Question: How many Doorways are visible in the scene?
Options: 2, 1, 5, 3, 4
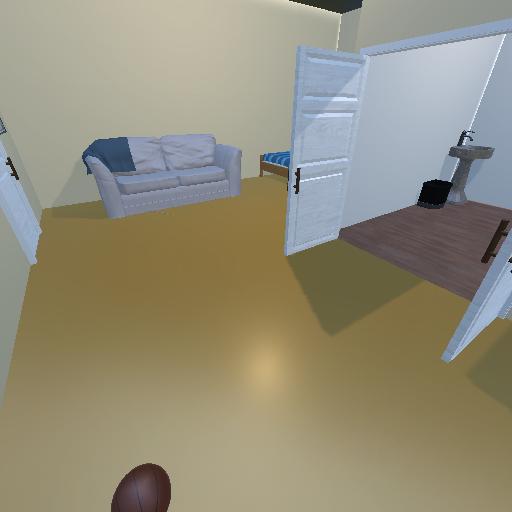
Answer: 2